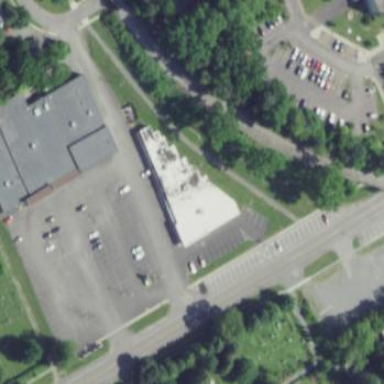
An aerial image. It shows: Retail building.